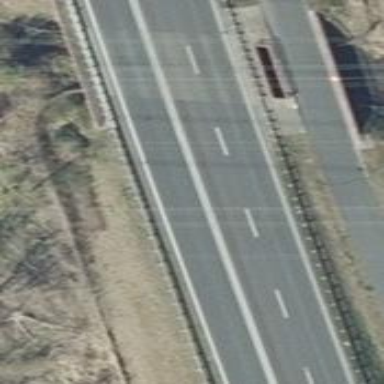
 designed for trunk highway and motorroad."